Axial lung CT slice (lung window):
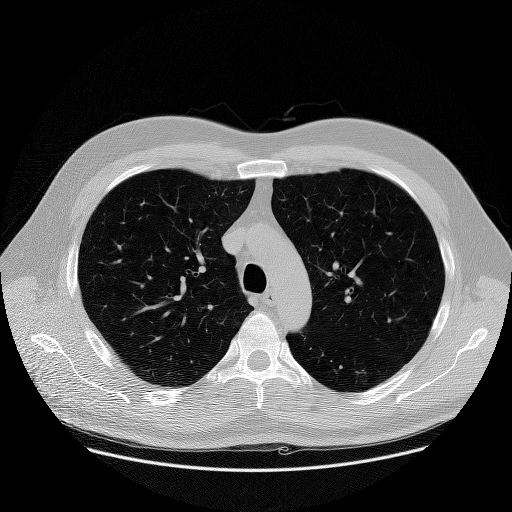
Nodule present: no